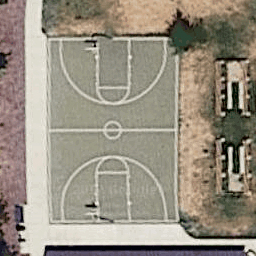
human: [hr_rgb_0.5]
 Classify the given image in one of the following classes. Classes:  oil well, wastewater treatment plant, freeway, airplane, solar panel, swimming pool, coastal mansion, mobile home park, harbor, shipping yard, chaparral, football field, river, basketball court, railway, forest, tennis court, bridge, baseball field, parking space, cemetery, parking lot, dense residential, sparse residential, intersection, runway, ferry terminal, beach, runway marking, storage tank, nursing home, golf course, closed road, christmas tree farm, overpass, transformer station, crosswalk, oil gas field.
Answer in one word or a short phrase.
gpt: basketball court